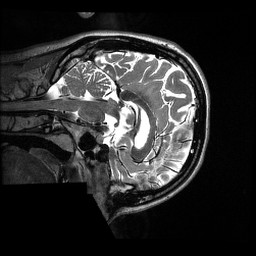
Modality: T2w
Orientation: sagittal
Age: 21
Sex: female